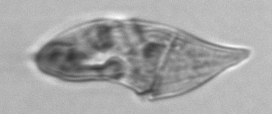
Label: Gyrodinium